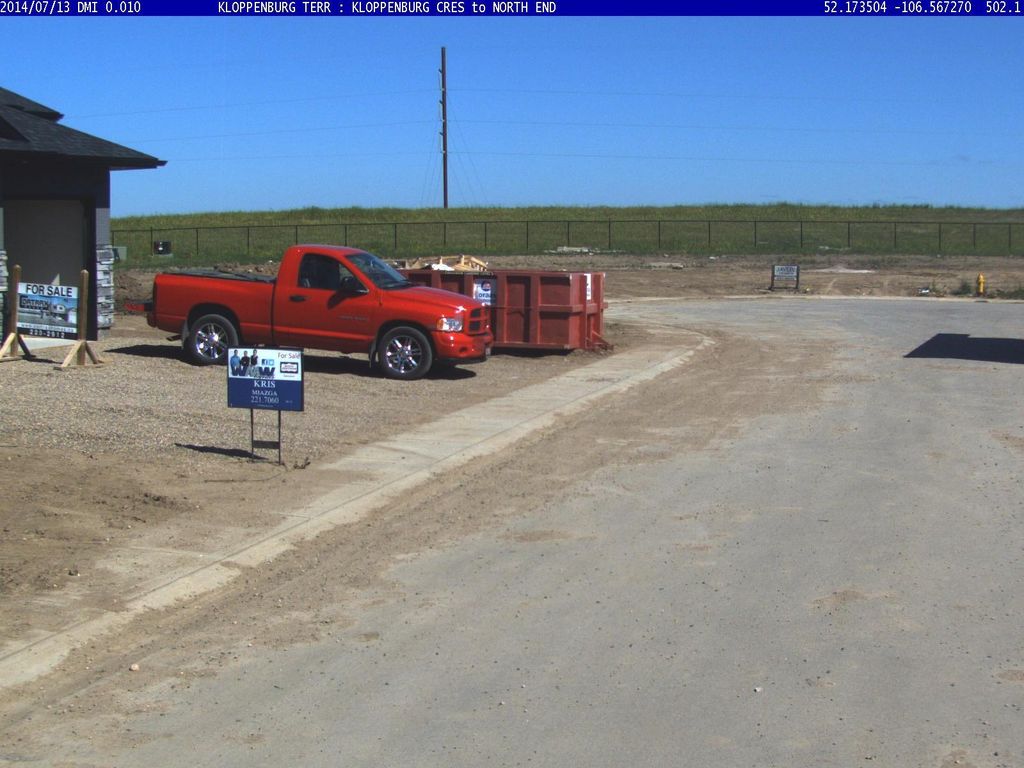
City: saskatoon